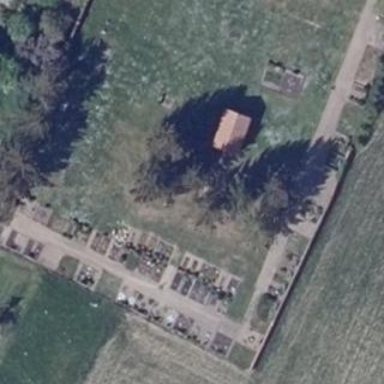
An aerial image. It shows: Cemetery.